五年级 · 立体几何学
求下列组合体的体积（单位: $m$ )

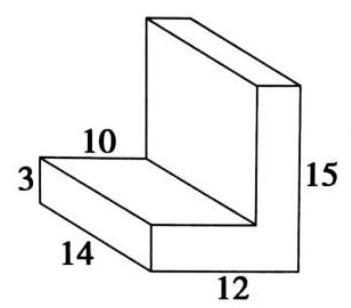
答案: 解 $15-3=12$ (米), $12-10=2$ (米)

$$
\begin{aligned}
& 14 \times 12 \times 3+12 \times 14 \times 2 \\
& =504+336 \\
& =840 \text { (立方米) }
\end{aligned}
$$

答: 组合体的体积是 840 立方米。